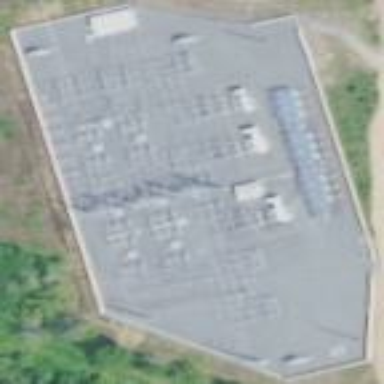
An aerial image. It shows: Distribution level power substation enclosed by fence.